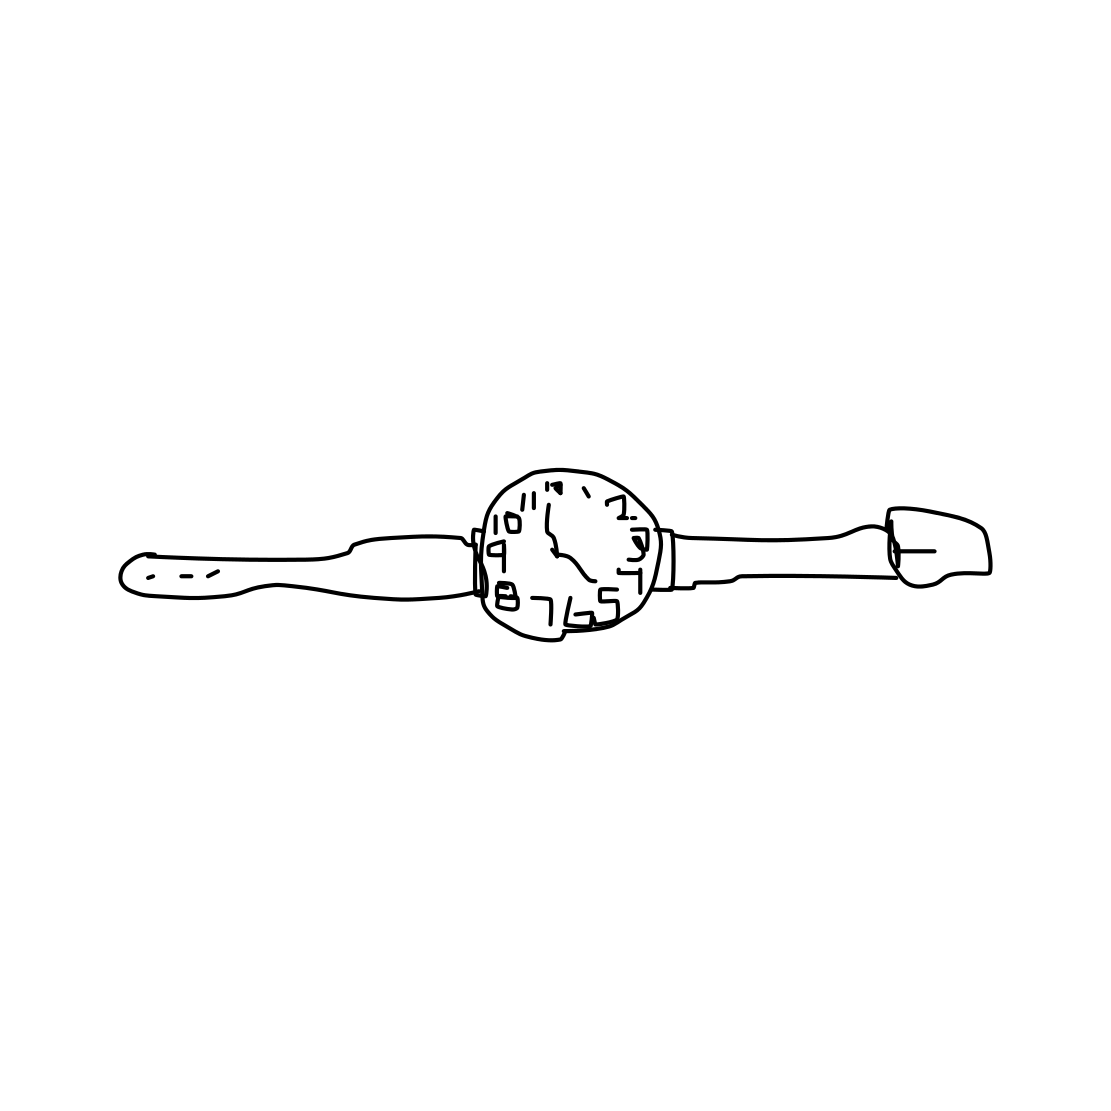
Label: wrist-watch